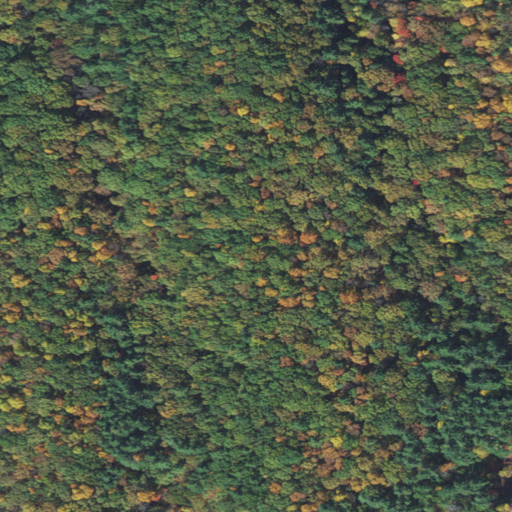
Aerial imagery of mountain in Massachusetts named Shepley Hill containing deciduous forest, evergreen forest, and mixed forest